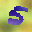
Label: 5